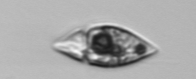
Label: Amphidinium